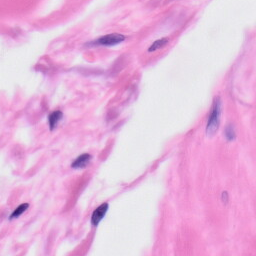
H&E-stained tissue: Skin